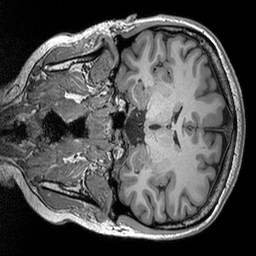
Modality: T1w
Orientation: coronal
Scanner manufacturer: siemens
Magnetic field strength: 3 T
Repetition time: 2.53 s
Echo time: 0.00298 s